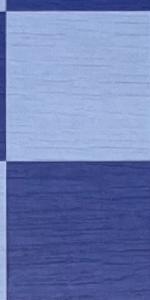
Label: Empty